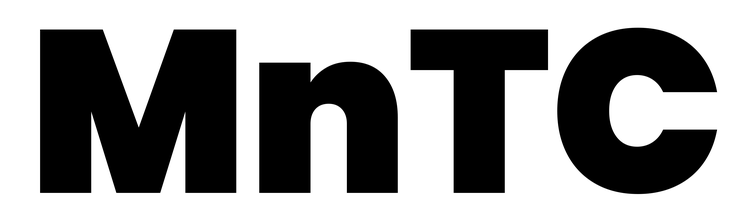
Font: Poppins-Black